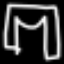
Label: pants